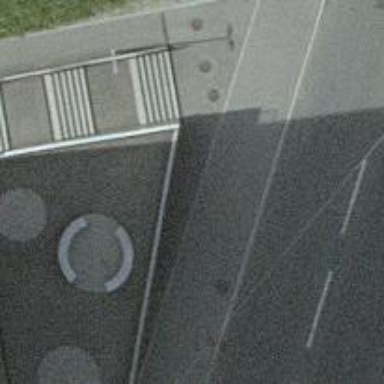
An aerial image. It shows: Bicycle parking facility.